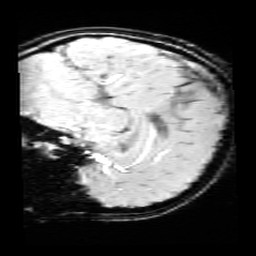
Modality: SWI
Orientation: sagittal
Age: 11
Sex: female
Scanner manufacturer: siemens
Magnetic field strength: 3 T
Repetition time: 0.027 s
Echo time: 0.02 s